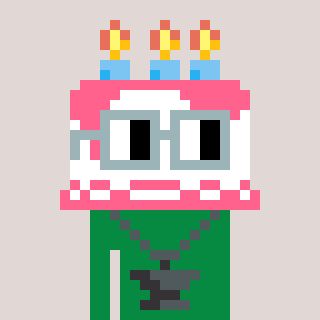
a pixel art character with square dark gray glasses, a cake-shaped head and a green-colored body on a warm background